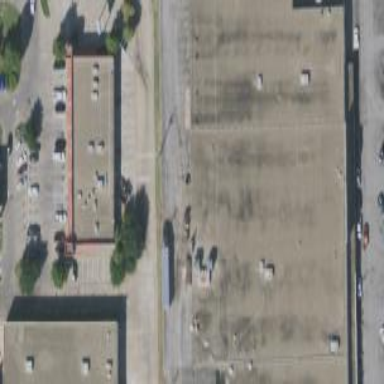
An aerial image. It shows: Supermarket building.